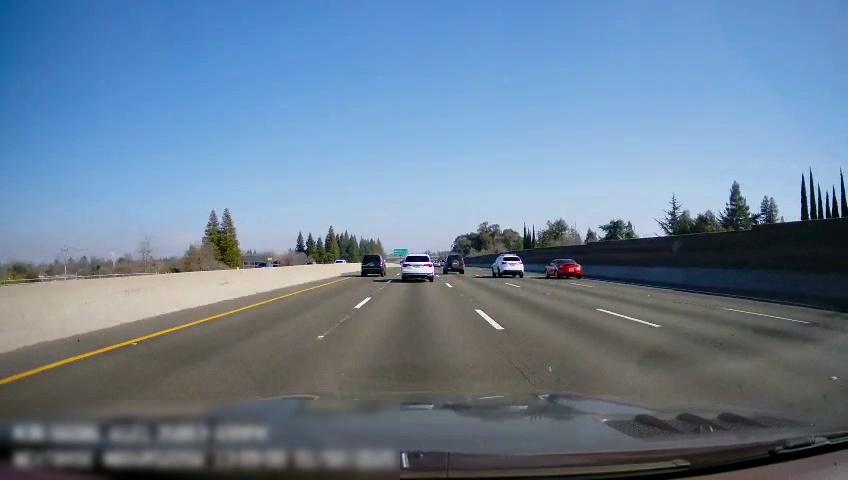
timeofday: Day
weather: Sunny
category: Drivable Space
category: Vehicles | Car
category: Vehicles | Van
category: Vehicles | Car
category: Vehicles | SUV
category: Vehicles | SUV
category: Vehicles | Car
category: Vehicles | SUV
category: Lanes | Alternate Lane
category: Lanes | Current Lane
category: Lanes | Current Lane
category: Lanes | Alternate Lane
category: Lanes | Alternate Lane
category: Lanes | Alternate Lane
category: Traffic | Signs